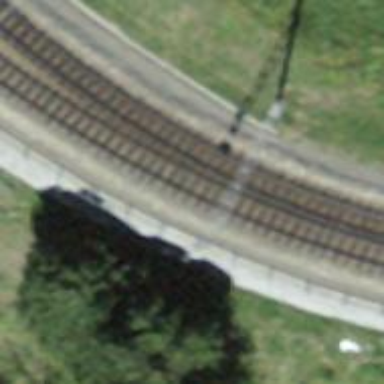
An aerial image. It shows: Retaining wall.